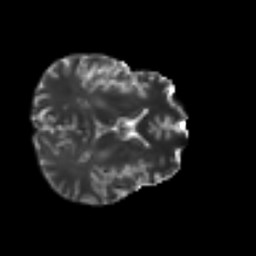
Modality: T2w
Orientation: axial
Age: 32
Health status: ill
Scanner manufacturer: philips
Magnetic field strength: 3 T
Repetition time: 9 s
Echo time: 0.127 s